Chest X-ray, AP view. Patient: 35 years old, sex F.
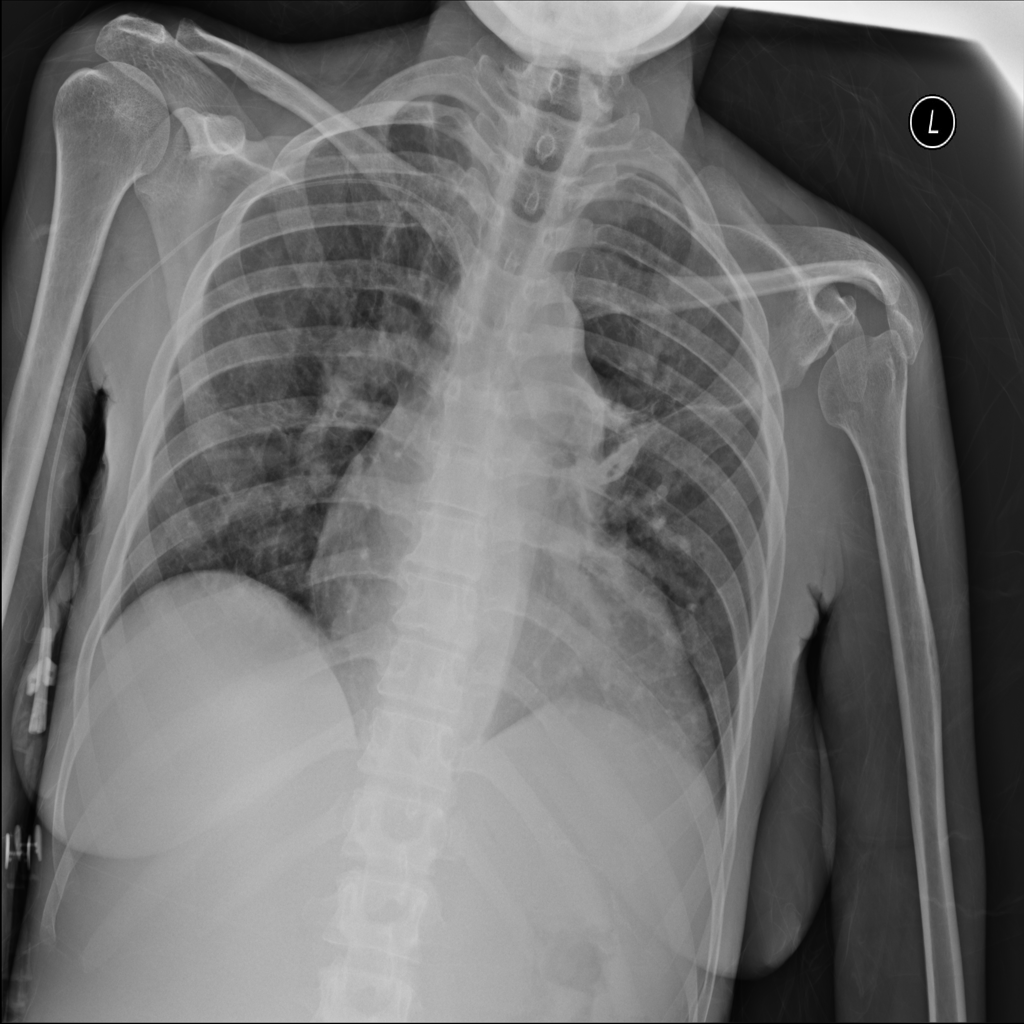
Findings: Atelectasis, Effusion, Infiltration